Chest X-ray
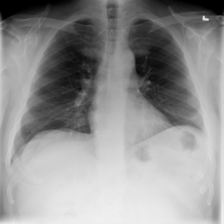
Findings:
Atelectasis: positive
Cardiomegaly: negative
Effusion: negative
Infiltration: negative
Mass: negative
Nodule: negative
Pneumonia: negative
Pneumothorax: negative
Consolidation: negative
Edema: negative
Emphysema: negative
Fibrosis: negative
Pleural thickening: negative
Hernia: negative